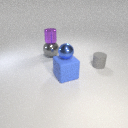
small purple metal cylinder above large gray metal sphere